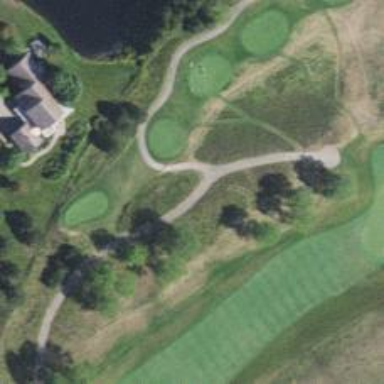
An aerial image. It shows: Service road used as golf cart path.